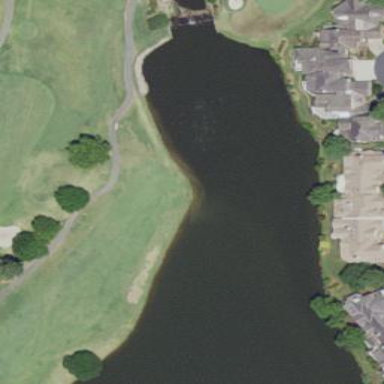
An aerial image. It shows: Golf fairway surrounded by grass.